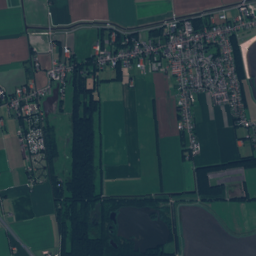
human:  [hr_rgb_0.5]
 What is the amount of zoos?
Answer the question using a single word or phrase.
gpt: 1

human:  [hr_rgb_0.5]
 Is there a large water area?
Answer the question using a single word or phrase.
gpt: yes

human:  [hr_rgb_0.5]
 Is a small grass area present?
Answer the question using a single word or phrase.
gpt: yes

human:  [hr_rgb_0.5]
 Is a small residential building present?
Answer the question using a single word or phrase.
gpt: yes

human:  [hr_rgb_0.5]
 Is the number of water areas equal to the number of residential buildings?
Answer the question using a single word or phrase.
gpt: no

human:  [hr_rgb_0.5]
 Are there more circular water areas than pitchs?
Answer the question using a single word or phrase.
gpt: no

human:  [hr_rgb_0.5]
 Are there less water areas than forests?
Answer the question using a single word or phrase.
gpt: yes

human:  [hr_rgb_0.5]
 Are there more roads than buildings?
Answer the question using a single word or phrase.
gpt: no

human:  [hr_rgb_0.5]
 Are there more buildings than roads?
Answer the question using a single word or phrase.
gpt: yes

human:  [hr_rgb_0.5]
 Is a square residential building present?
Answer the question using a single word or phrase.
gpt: yes

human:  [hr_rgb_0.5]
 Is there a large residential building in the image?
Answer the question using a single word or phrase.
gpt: no

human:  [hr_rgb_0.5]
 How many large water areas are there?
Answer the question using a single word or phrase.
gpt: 13

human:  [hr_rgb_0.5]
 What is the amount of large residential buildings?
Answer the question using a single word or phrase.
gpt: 0

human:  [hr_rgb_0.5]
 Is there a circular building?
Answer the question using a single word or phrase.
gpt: yes

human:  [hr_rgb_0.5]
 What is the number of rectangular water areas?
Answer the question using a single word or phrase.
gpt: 11

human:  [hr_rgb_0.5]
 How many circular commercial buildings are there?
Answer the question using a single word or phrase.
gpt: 0

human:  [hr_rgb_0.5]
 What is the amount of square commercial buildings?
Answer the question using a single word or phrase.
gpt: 0

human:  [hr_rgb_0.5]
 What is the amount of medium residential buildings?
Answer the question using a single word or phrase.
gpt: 126

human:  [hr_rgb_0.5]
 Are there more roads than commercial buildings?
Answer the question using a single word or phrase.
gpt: yes

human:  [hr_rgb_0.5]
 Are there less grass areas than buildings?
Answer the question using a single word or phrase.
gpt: yes

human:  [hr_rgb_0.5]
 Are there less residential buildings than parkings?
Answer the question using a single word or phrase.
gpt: no

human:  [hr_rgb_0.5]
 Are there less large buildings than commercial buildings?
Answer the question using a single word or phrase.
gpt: yes

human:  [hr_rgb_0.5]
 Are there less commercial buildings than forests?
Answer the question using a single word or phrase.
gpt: yes

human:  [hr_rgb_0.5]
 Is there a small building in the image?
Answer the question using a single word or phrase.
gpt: yes

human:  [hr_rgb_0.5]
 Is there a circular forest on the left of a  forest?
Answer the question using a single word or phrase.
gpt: no

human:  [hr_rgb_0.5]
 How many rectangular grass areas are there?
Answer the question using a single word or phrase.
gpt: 36

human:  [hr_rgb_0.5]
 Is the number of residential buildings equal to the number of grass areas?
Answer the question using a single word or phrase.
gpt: no

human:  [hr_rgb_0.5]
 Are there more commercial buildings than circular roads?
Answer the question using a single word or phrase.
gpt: yes

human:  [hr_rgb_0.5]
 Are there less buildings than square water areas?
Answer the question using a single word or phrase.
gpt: no

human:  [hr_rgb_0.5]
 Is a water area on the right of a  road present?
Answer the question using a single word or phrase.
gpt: yes

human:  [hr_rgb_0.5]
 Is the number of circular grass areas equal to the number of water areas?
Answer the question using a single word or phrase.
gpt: no

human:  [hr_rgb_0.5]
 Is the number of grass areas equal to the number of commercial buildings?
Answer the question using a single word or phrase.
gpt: no

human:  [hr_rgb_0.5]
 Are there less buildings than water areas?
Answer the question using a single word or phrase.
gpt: no

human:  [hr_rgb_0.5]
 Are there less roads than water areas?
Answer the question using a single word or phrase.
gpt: no

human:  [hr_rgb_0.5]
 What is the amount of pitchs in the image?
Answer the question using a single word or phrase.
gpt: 6

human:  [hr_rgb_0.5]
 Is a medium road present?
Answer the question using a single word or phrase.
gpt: no